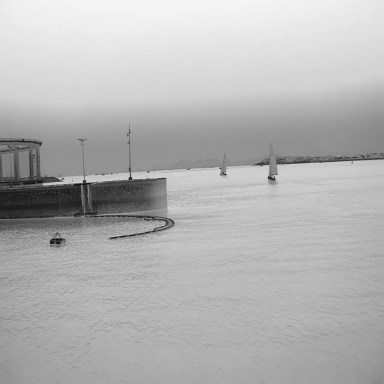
There are two sailboats in the infrared image.